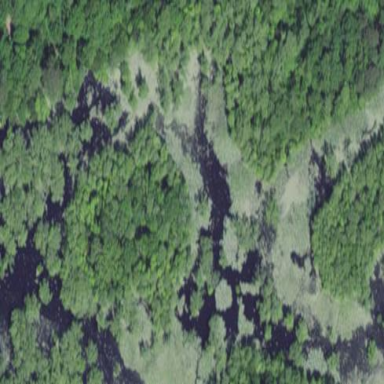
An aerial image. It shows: Swamp in wetland area.